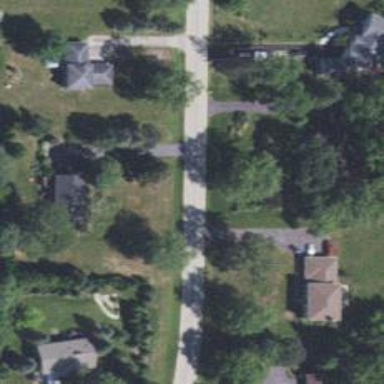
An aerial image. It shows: Driveway.